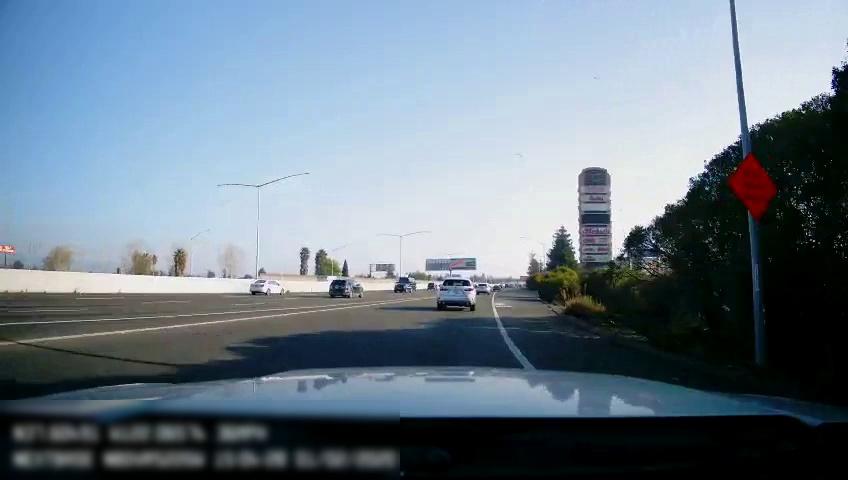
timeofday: Day
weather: Sunny
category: Drivable Space
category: Vehicles | SUV
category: Vehicles | SUV
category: Vehicles | SUV
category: Vehicles | Car
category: Vehicles | SUV
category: Vehicles | Car
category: Vehicles | SUV
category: Vehicles | Car
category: Lanes | Current Lane
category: Lanes | Alternate Lane
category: Lanes | Alternate Lane
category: Lanes | Alternate Lane
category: Lanes | Alternate Lane
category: Traffic | Signs